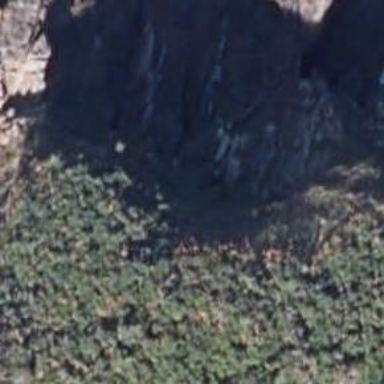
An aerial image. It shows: Natural cliff.